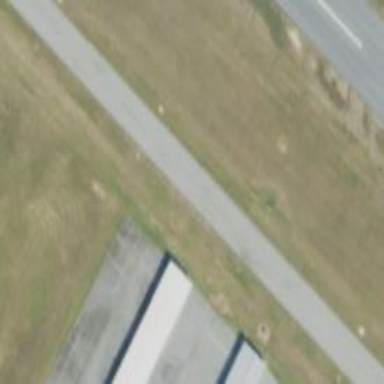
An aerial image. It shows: Image of taxiway at airport.